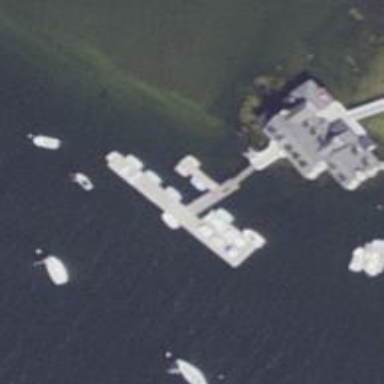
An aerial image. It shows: Man-made pier.